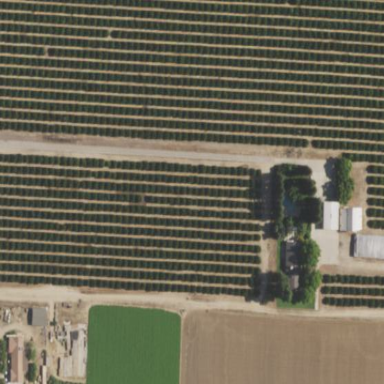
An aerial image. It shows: Orange orchard with rows of vibrant orange trees.